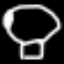
Label: mushroom